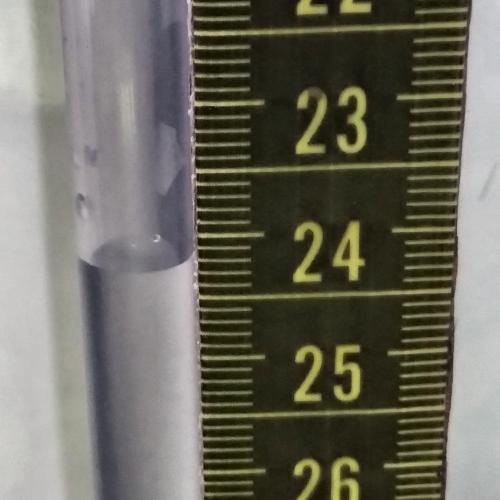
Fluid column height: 24.2 cm